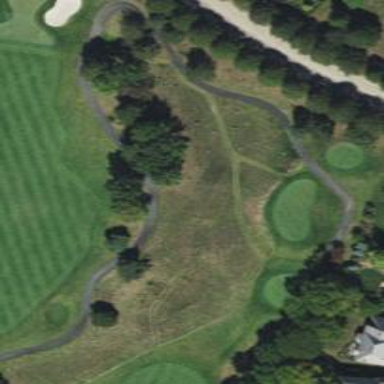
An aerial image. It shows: Path for both roads and golfers.